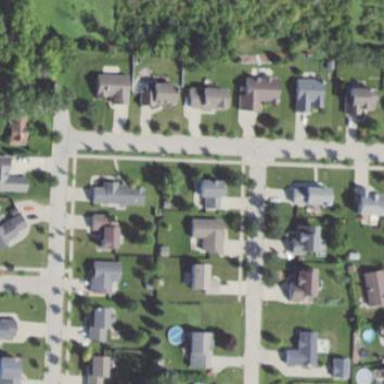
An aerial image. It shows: Residential area within neighborhood.